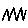
Label: zigzag